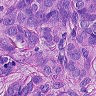
Metastatic tissue present: yes